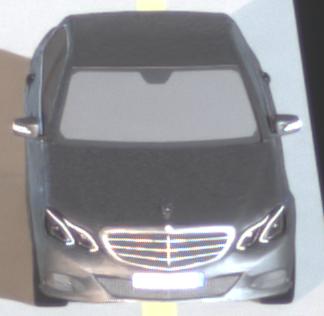
Make: Mercedes-Benz
Model: E 200
Detailed model: E-Class (212) Limousine
Model produced from: 2013/04
Model produced until: 2015/10
Doors: 4
Color: gray
Road condition: dry road
Daytime: night
Contrast: high contrast